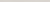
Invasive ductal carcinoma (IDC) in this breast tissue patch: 0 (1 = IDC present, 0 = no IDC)